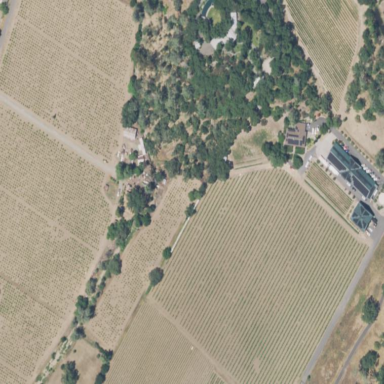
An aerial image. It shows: Vineyard with grape crops.